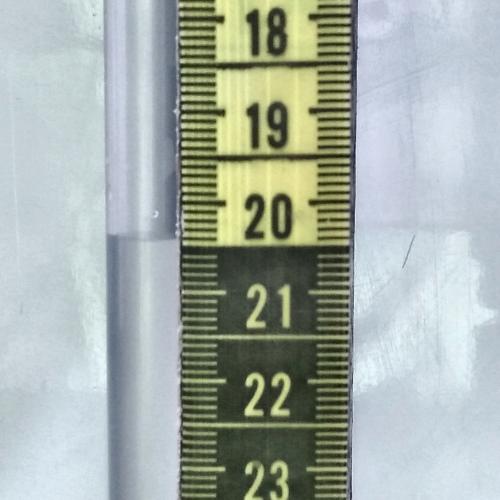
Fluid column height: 20.4 cm